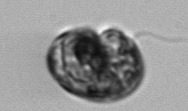
Label: Proterythropsis